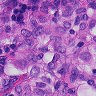
Metastatic tissue present: yes